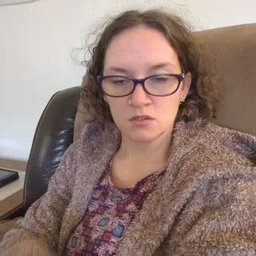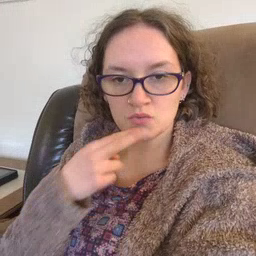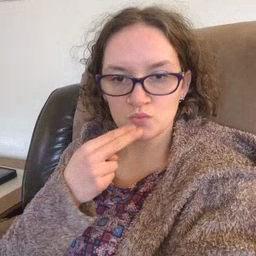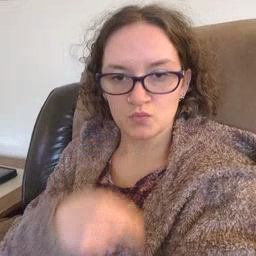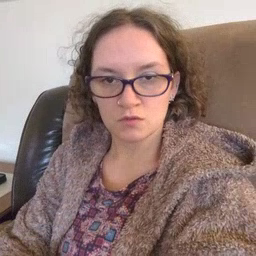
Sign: cute